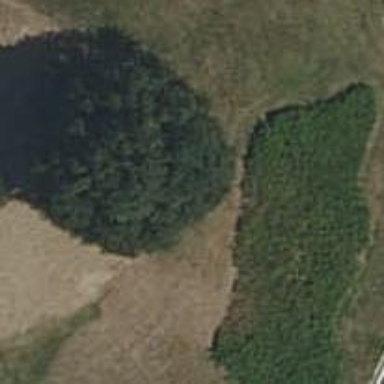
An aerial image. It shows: Single tag "natural: tree."